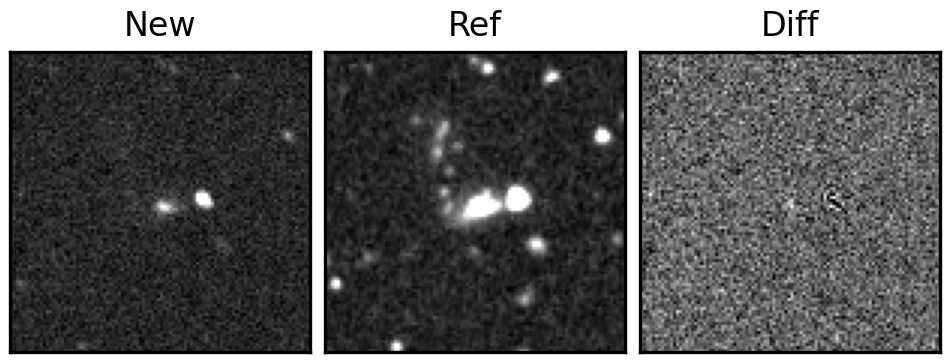
Label: real